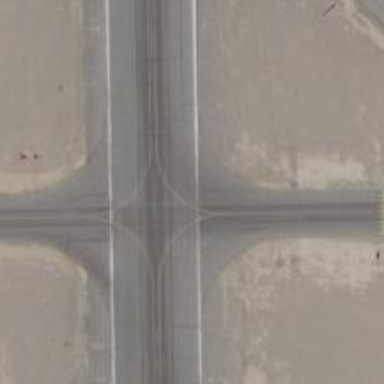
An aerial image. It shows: Runway surface made of asphalt at airport.